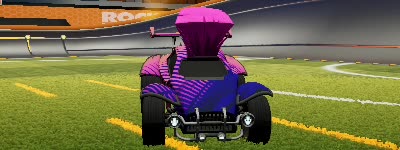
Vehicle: octane